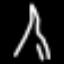
Label: The Eiffel Tower